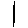
Label: line